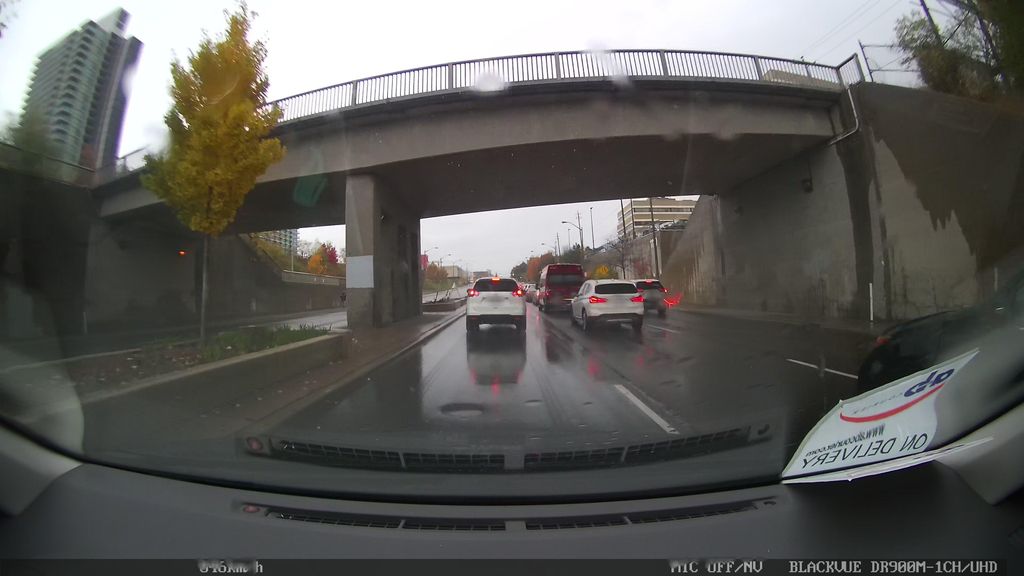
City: toronto